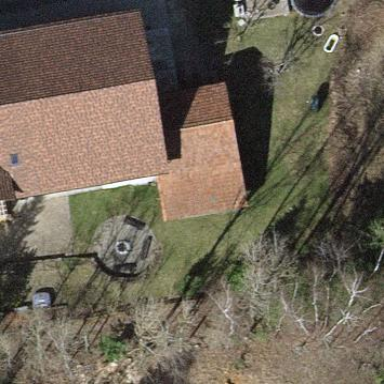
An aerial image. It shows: Gabled garage with the roof oriented across.